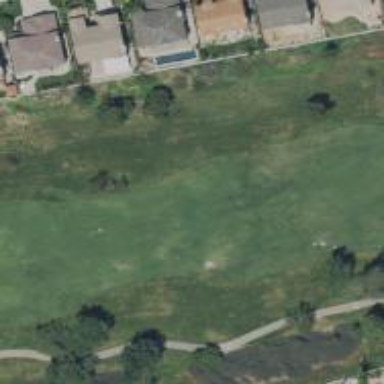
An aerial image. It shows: Golf hole.